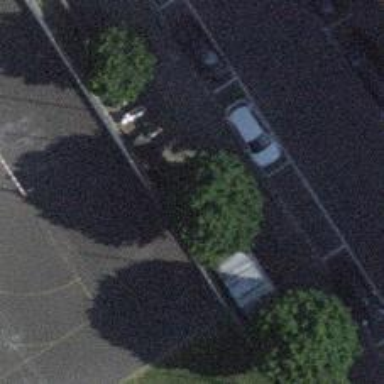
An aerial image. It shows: Motorcycle parking area.